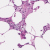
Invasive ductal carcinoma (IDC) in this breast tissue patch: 0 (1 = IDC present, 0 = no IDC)